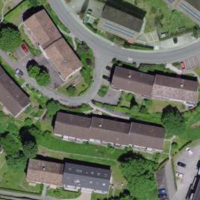
EUNIS habitat code: 55
Species observed at this site:
Jacobaea vulgaris